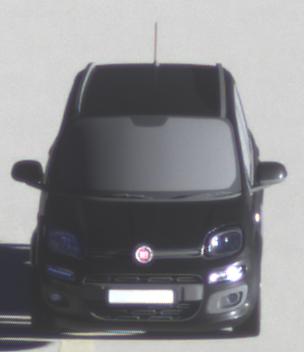
Make: Fiat
Model: Panda 1.2 8V
Detailed model: Panda (312)
Model produced from: 2013/02
Model produced until: 2013/12
Doors: 5
Color: black
Road condition: dry road
Daytime: sunrise or sunset
Contrast: high contrast